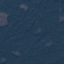
Label: Forest